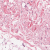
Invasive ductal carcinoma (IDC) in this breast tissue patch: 0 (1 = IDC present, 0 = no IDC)